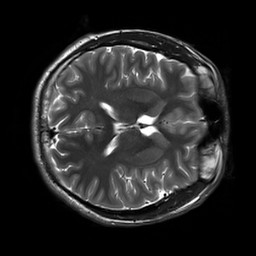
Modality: T2w
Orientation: axial
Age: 27
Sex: male
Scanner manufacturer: siemens
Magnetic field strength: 3 T
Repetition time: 8.53 s
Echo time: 0.091 s